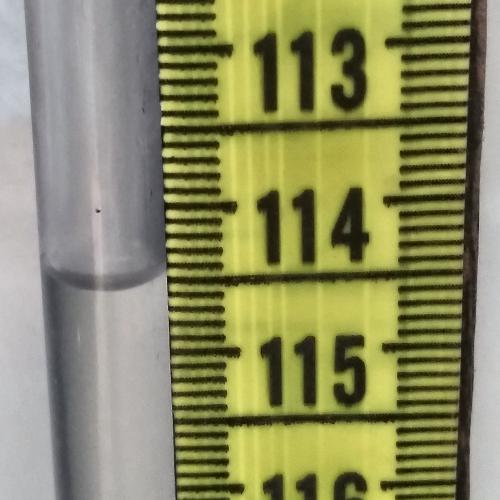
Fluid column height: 114.5 cm